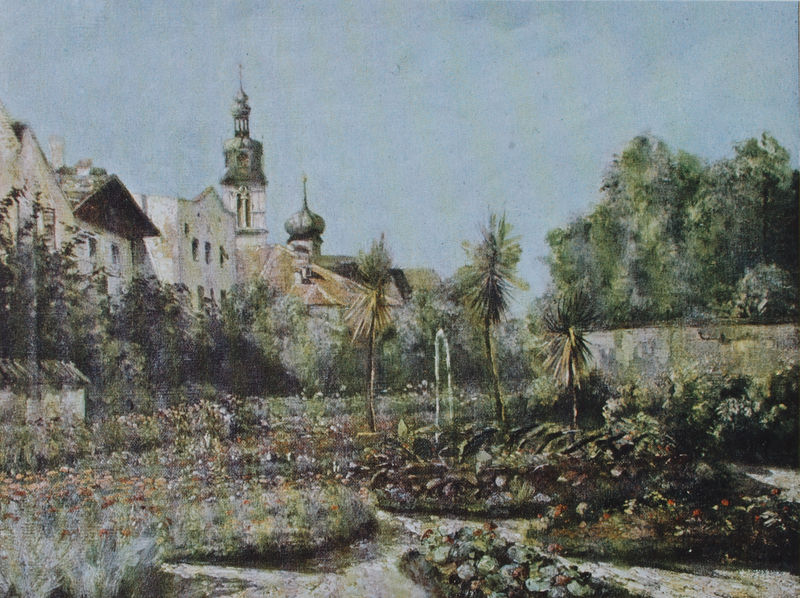
Titel: Botanischer Garten in München
Künstler: Rela Hönigsmann
Institution: Privatbesitz
Schlagwörter: baum, blau, blätter, himmel, laub, schatten, wasser, weiß, bäume, gelb, grün, kirchturm, landschaft, ocker, see, stadt, teich, blumen, braun, fenster, grau, licht, schwarz, straße, dach, haus, park, parkanlage, rot, weg, zaun, beige, haube, malerei, alt, barock, spitze, steine, erde, gräser, häuser, natur, busch, büsche, gebüsch, kirche, pfad, sonne, sträucher, wege, spitzen, pflanzen, rosa, wald, brunnen, schuppen, turm, garten, gemüse, springbrunnen, sommer, fassade, fassaden, ort, süden, heiß, dorf, dächer, giebel, mauer, violett, hof, wolkenlos, kuppel, lciht, palme, kirchen, kirchtürme, zwiebel, innenhof, glockenturm, kloster, orient, türme, zwiebeldach, zwiebelturm, sonnig, gedeckt, alleen, glocke, mauern, malerie, beete, seerosen, verdorrt, palmen, fontäne, wasserstrahl, botanischer garten, scholle, hauser, rondell, häuserreihe, wellblech, rabatten, febster, bete, breonze, clech, dattelpalme, fof, hinterhofgarten, kalte farben, pad, pelamen, plmen kirchturm, vertrocknet, welldach, wnadelnspazieren, yukka